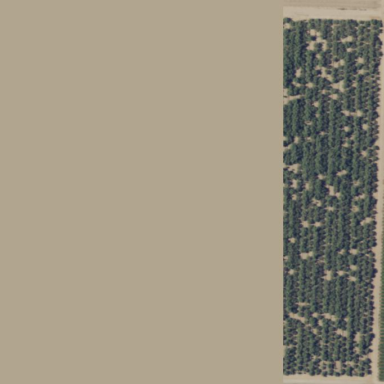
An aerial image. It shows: Almond orchard with rows of almond trees.